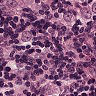
Metastatic tissue present: yes